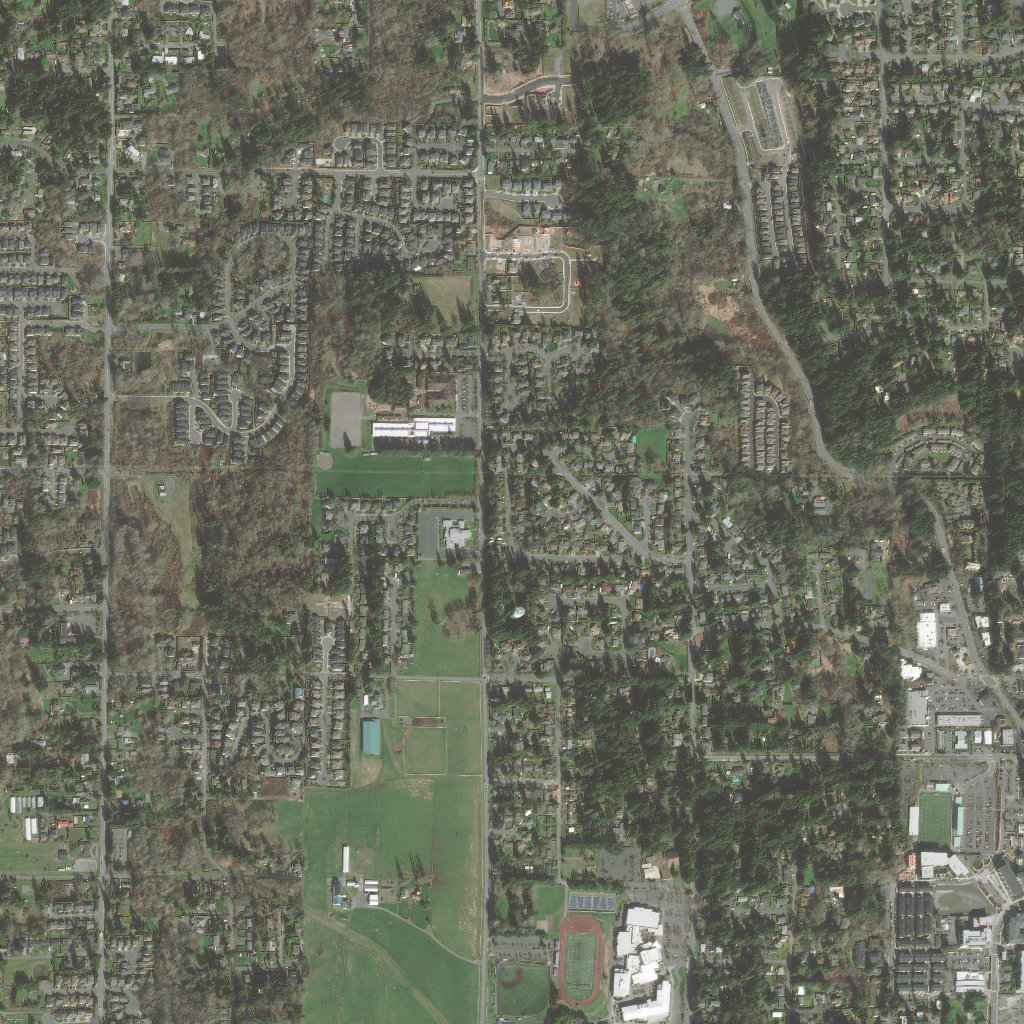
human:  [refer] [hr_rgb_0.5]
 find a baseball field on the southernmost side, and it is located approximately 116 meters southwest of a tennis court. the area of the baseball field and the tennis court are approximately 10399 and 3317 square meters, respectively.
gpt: <box>[[48, 94, 53, 99, 0]]</box>

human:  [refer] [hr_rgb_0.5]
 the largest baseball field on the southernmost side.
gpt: <box>[[48, 94, 53, 99, 0]]</box>